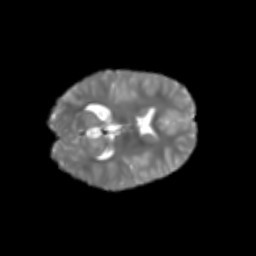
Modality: T2w
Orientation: axial
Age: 6
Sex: female
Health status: healthy